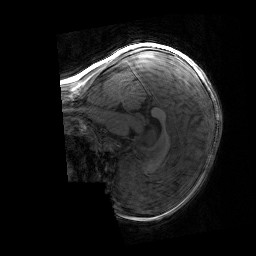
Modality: T1w
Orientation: sagittal
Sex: male
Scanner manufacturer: siemens
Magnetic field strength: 3 T
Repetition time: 1.9 s
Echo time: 0.00243 s